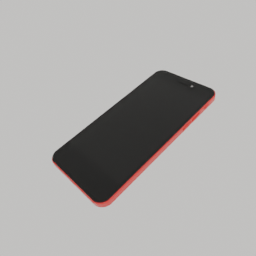
Label: electronics